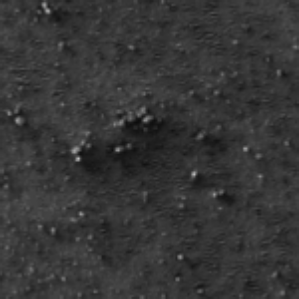
Label: frost